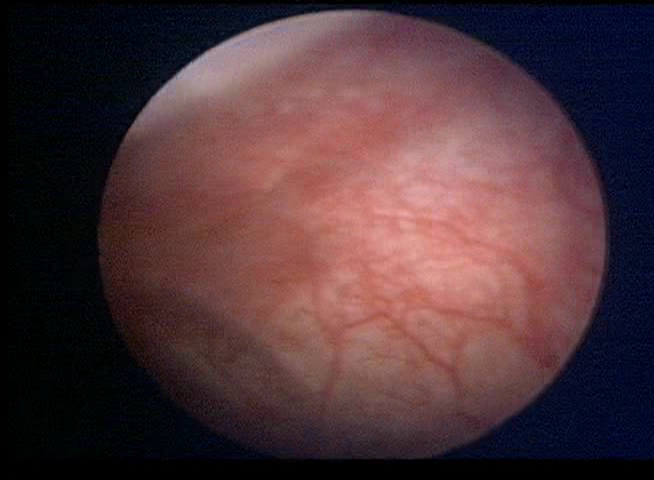
Modality: WLC
Class: Normal mucosa
Bladder cancer association: No